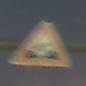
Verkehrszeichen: BeweglicheBruecke
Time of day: Night
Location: Outdoor (Urban)
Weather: PartlyCloudy
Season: NotSpecified
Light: Artificial